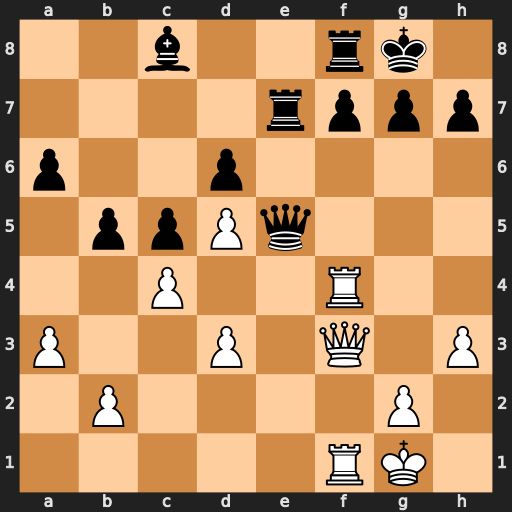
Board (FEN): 2b2rk1/4rppp/p2p4/1ppPq3/2P2R2/P2P1Q1P/1P4P1/5RK1
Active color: w
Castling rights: -
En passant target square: -
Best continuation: Re4 Qxe4 dxe4